Question: I have a list linked to a store filled with Facebook friends. It contains around 350 records.
There is a searchfield at the top of the list which triggers the following function on keyup:
'''
filterList: function (value) {
// console.time(value);
if (value === null) return;
var searchRegExp = new RegExp(value, 'g' + 'i'),
all = Ext.getStore('Friends'),
recent = Ext.getStore('Recent'),
myFilter;
all.clearFilter();
recent.clearFilter();
// console.log(value, searchRegExp);
myFilter = function (record) {
return searchRegExp.test(record.get('name'));
}
all.filter(myFilter);
recent.filter(myFilter);
// console.timeEnd(value);
},
'''
Now, this used to work fine with ST2.1.1 but since I upgraded the app to ST2.2. It's really slow. It even makes Safari freeze and crash on iOS...
This is what the logs give :
'''
t /t/gi Friends.js:147
t: 457ms Friends.js:155
ti /ti/gi Friends.js:147
ti: 6329ms Friends.js:155
tit /tit/gi Friends.js:147
tit: 7389ms Friends.js:155
tito /tito/gi Friends.js:147
tito: 7137ms
'''
Does anyone know why it behaves like this now, or does anyone have a better filter method.
Calling 'clearFilter' with a 'true' paramater seems to speed up things, but it's not as fast as before yet.
It actually has nothing to do with filtering the store.
It has to do with rendering list-items. Sencha apparently create a list-item for every record I have in the store instead of just creating a couple of list-items and reusing them

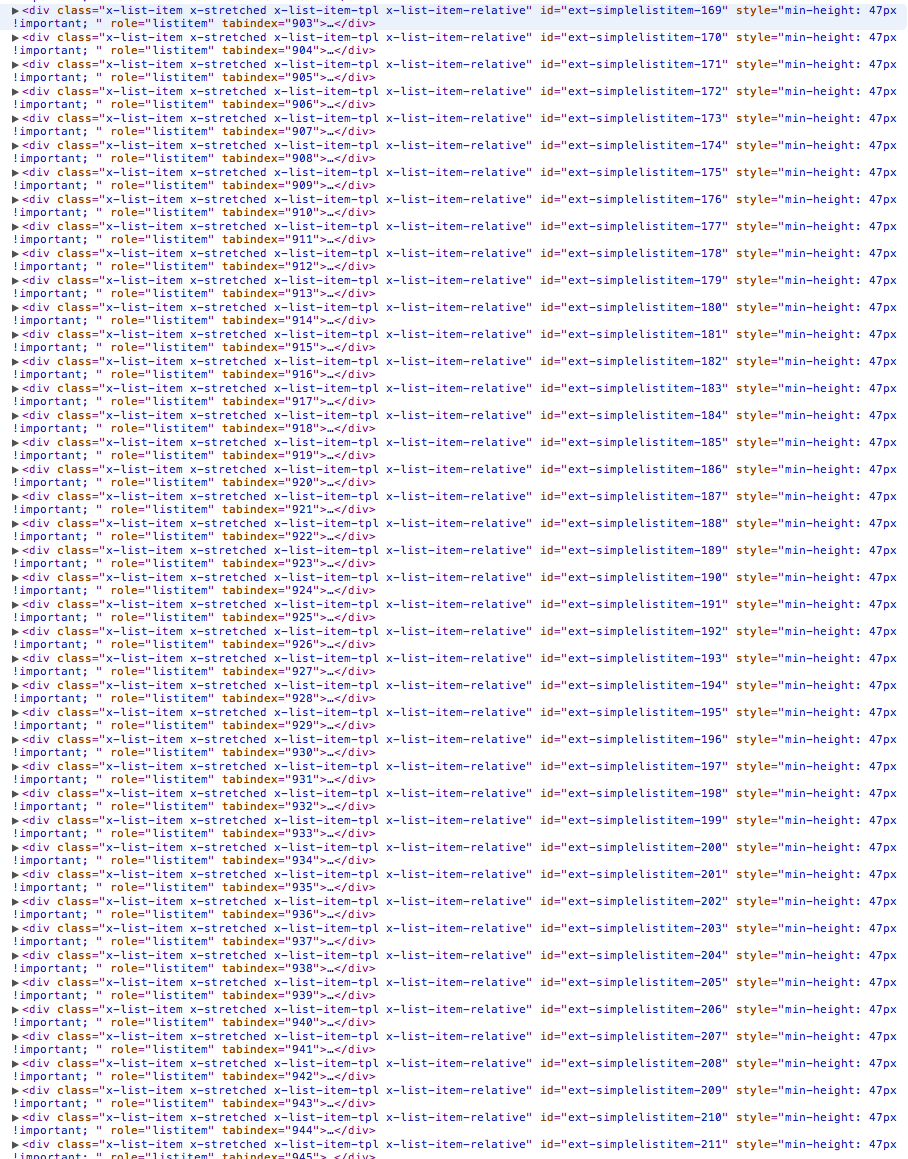
Answer: Do you have the "infinite" config on your list set to true?
- <URL>
You probably don't want the list rendering 300+ rows at once, so setting that flag will reduce the amount of DOM that gets generated.